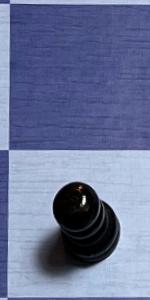
Label: Pawn_Black